Field crop: tomato
Growth stage: 1
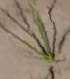
Species: cyperus